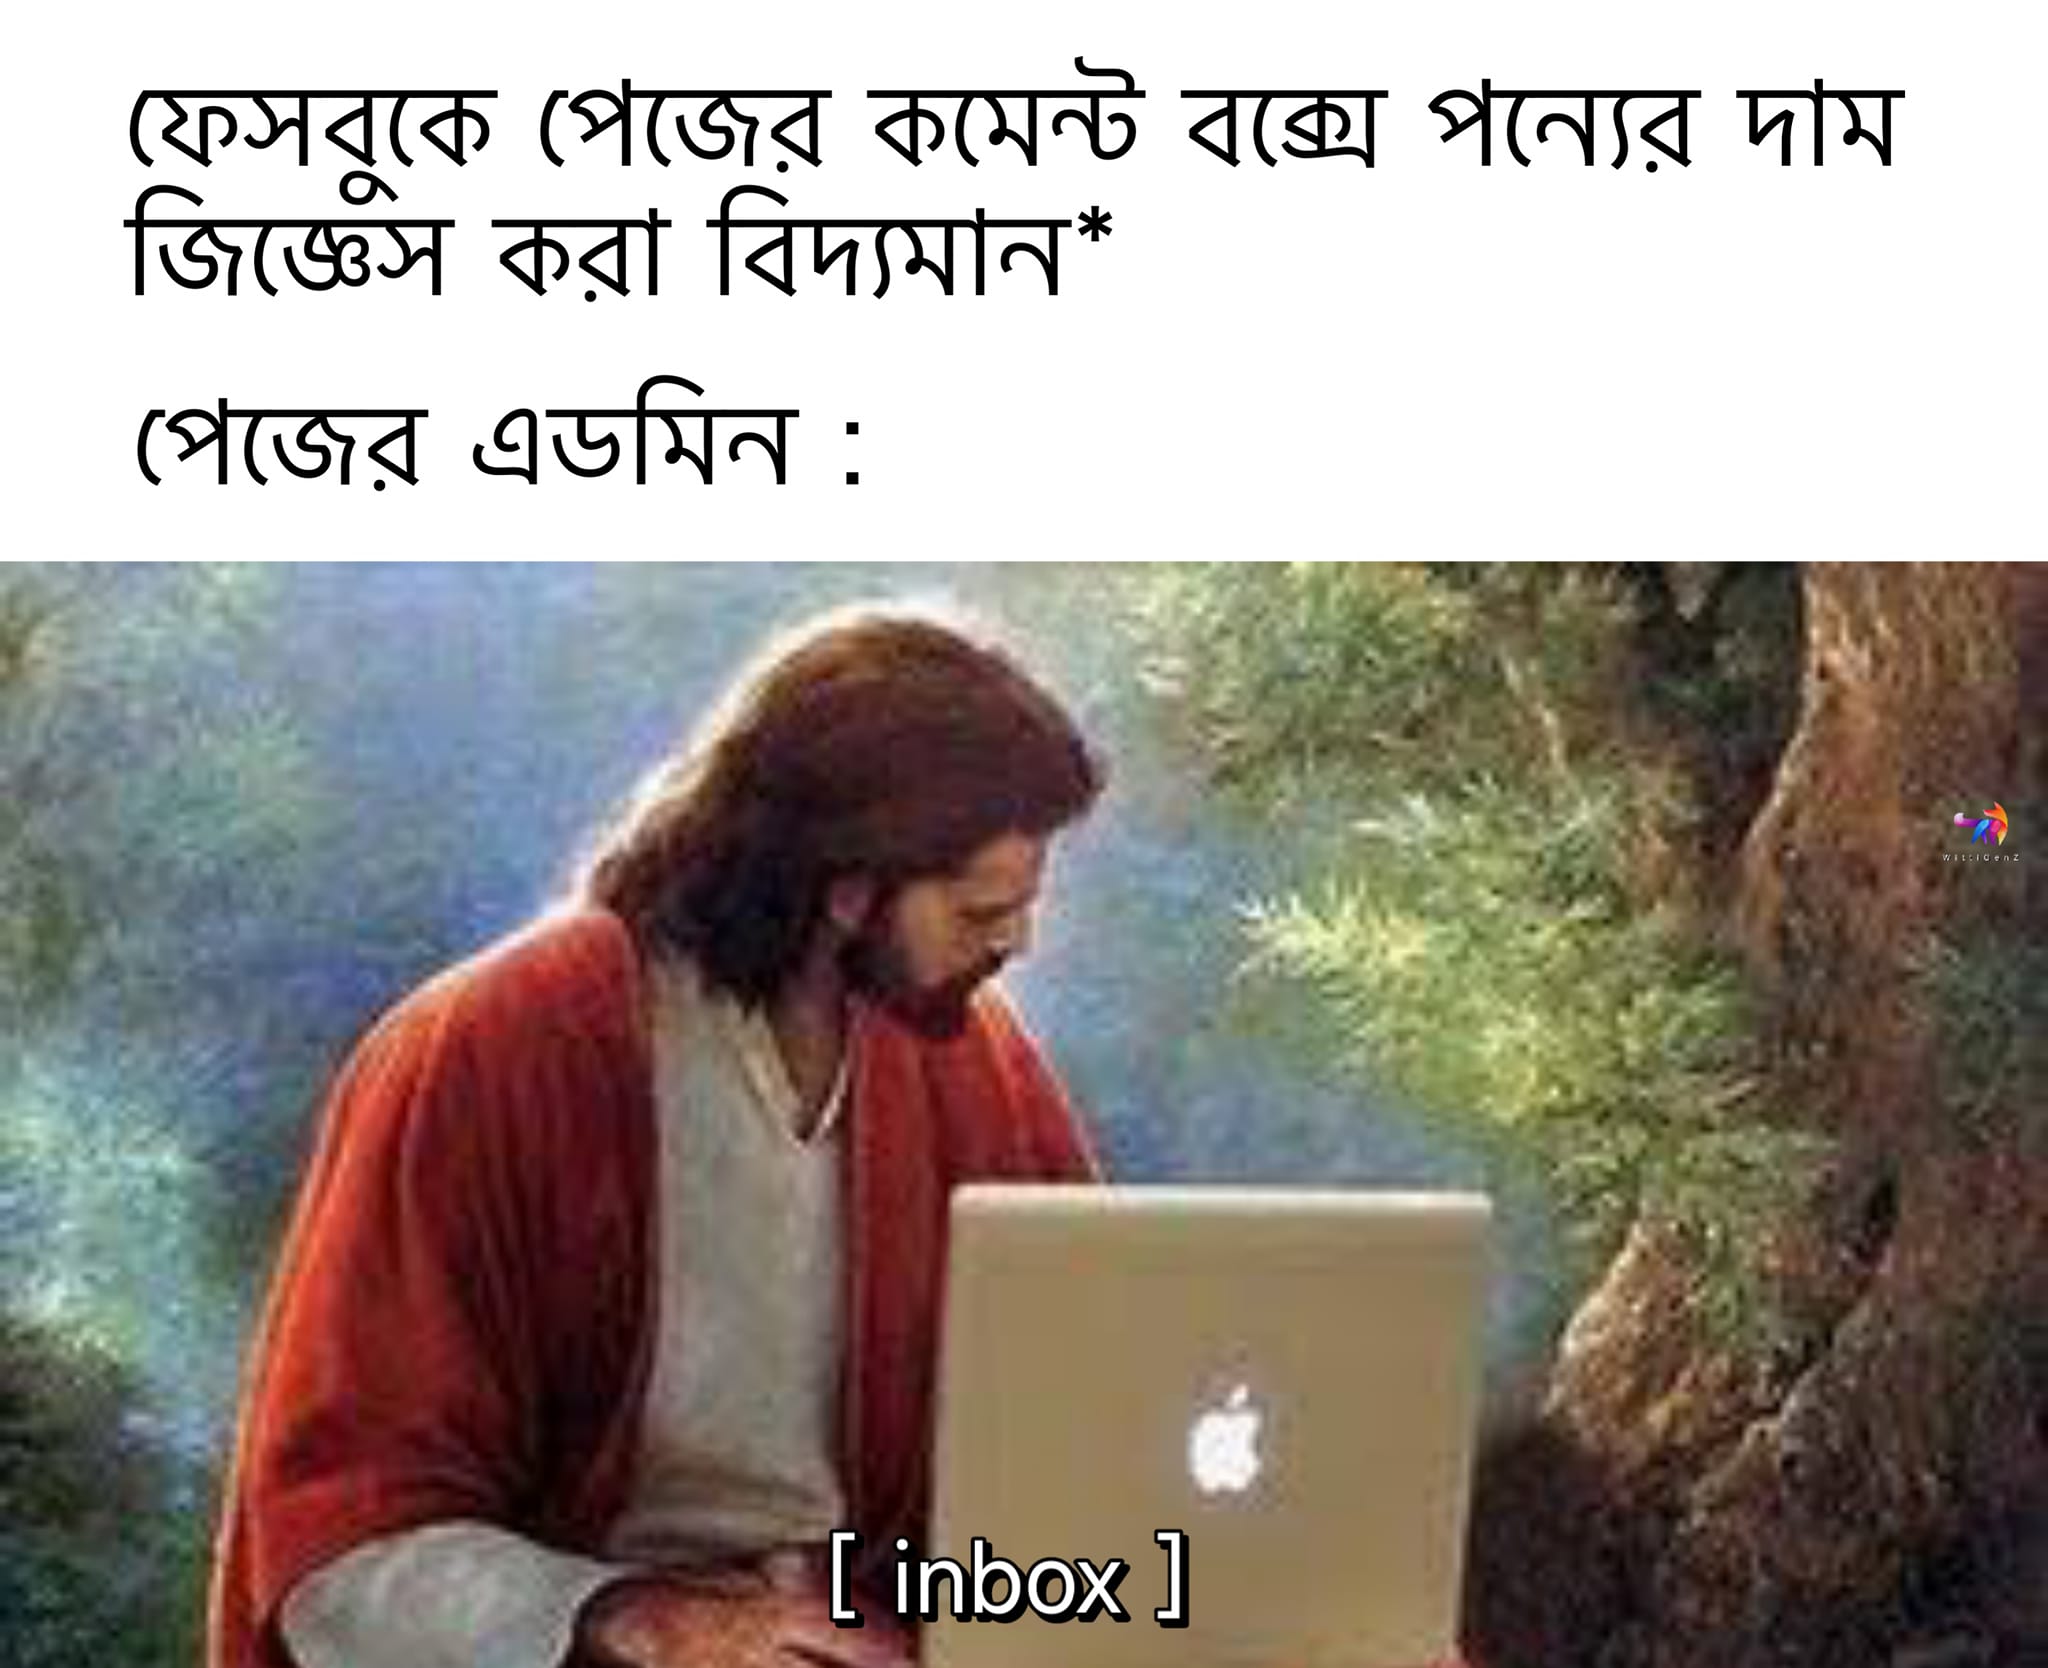
Text: ফেসবুকে পেজের কমেন্ট বক্সে পন্যের দাম জিজ্ঞেস করা বিদ্যমান পেজের এডমিন
Label: Non Hate